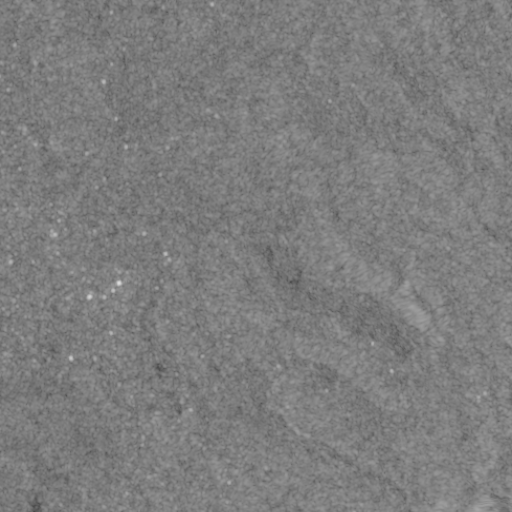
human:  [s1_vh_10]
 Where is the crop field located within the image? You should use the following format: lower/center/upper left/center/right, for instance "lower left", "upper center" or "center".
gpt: The crop field is located in the upper left of the image.
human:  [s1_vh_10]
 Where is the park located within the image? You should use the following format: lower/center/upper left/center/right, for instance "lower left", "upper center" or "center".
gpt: The park is located in the lower left of the image.
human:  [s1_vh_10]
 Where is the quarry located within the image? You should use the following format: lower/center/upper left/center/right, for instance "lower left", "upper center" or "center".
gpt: The quarry is located in the lower left of the image.
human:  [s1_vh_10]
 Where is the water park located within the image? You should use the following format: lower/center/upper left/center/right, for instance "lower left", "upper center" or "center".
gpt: The water park is located in the lower left of the image.
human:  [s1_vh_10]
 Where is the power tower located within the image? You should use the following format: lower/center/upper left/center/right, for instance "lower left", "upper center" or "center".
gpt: There is no power tower in the image.

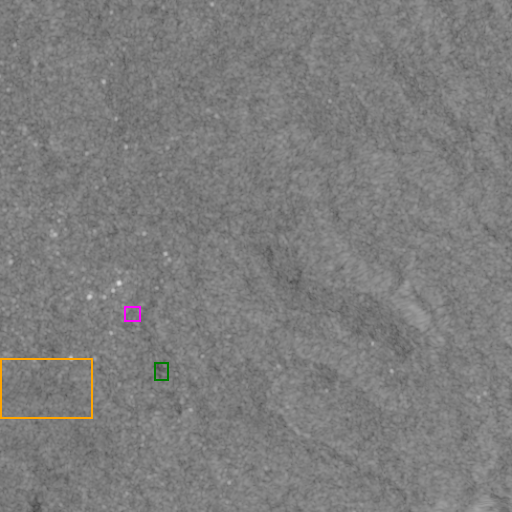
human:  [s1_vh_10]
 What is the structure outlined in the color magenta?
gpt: The structure outlined in magenta is a crop field.
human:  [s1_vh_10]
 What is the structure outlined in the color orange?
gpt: The structure outlined in orange is a park.
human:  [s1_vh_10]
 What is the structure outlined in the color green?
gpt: The structure outlined in green is a quarry.
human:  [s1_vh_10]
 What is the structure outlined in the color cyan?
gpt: There is no cyan outline.